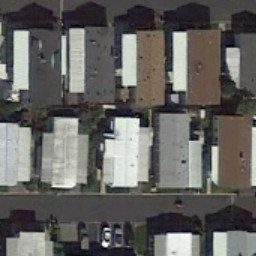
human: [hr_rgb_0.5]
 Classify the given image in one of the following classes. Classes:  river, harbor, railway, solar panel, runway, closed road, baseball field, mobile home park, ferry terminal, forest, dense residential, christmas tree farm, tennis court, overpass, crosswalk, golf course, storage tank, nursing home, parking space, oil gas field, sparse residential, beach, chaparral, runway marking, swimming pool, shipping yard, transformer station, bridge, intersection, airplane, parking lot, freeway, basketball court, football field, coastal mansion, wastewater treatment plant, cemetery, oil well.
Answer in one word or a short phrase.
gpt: mobile home park